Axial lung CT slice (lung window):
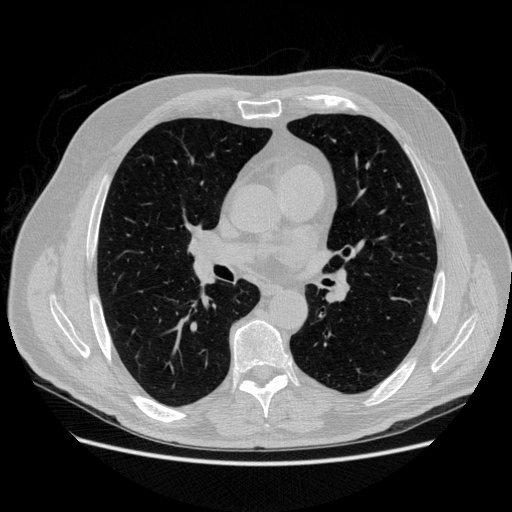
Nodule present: no